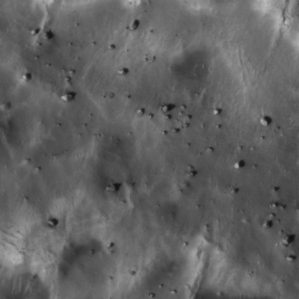
Label: non_frost